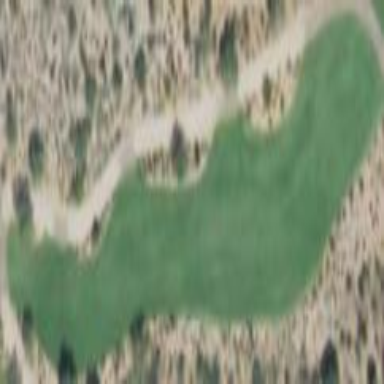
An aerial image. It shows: Scenic golf fairway.